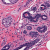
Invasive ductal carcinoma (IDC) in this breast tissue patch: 0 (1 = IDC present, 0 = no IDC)